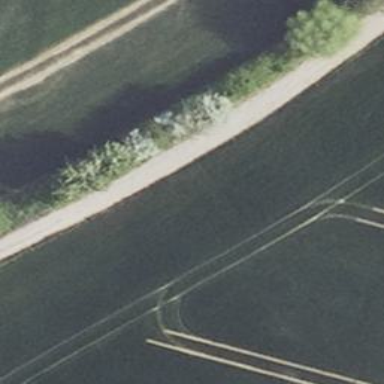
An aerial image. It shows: Well-maintained track road of grade 1.